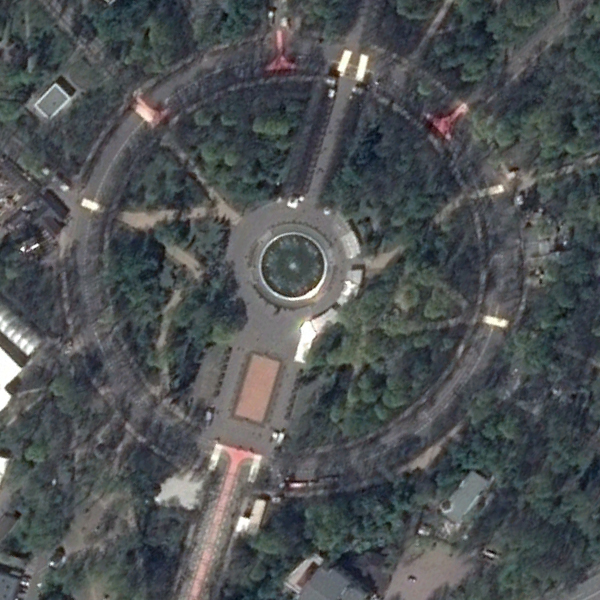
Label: Square